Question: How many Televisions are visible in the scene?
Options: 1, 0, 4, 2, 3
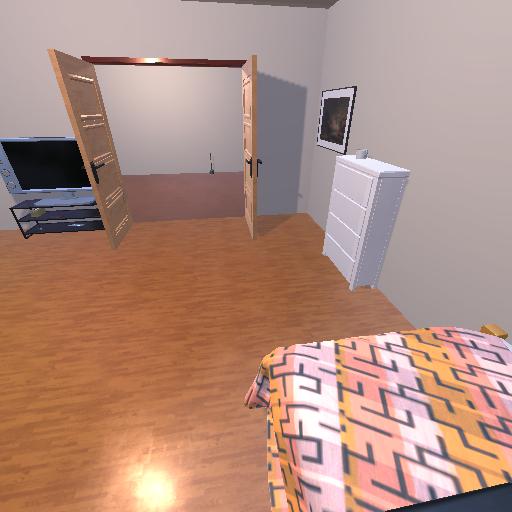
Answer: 1